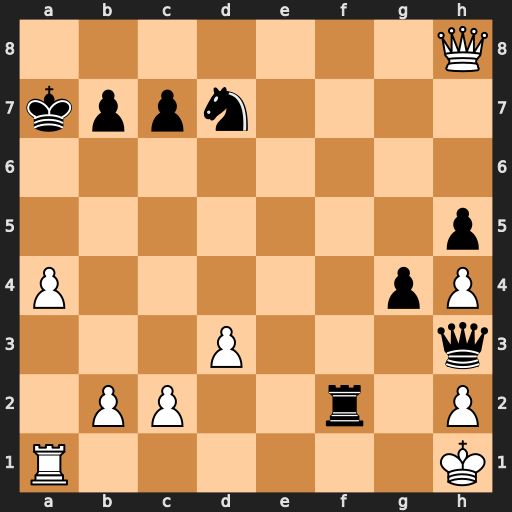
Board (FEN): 7Q/kppn4/8/7p/P5pP/3P3q/1PP2r1P/R6K
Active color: w
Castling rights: -
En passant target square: -
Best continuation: Qd4+ c5 Qxf2